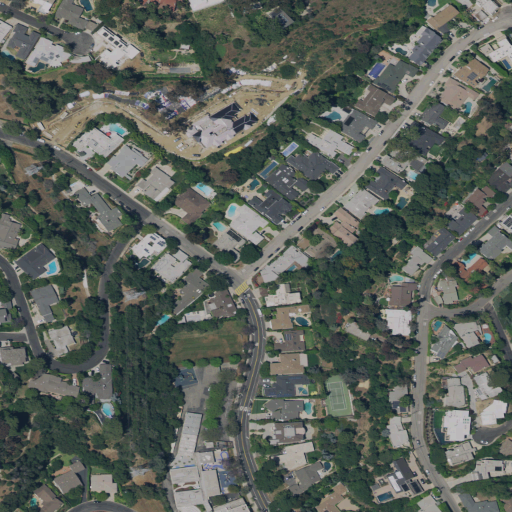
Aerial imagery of valley in California named Kenter Canyon containing medium intensity development, low intensity development, open development, shrub, and evergreen forest